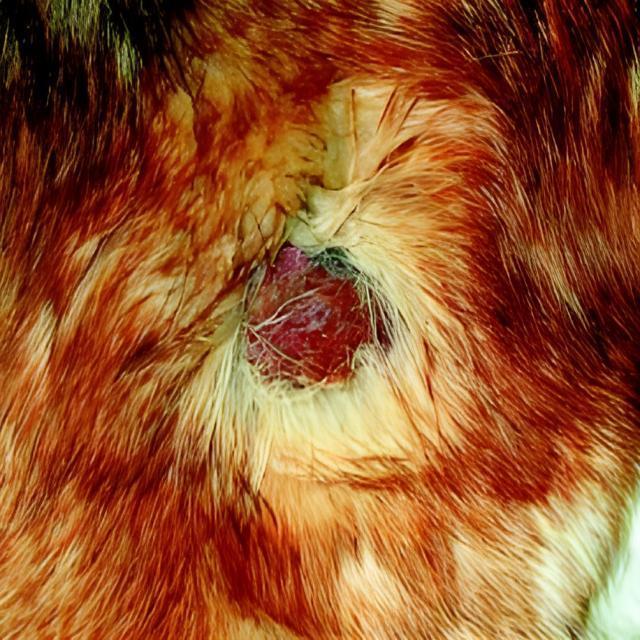
Canine dermatitis — inflammation of the skin presenting with erythema, pruritus, papules, and excoriation. May be allergic, contact, or atopic in origin.